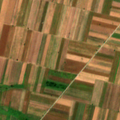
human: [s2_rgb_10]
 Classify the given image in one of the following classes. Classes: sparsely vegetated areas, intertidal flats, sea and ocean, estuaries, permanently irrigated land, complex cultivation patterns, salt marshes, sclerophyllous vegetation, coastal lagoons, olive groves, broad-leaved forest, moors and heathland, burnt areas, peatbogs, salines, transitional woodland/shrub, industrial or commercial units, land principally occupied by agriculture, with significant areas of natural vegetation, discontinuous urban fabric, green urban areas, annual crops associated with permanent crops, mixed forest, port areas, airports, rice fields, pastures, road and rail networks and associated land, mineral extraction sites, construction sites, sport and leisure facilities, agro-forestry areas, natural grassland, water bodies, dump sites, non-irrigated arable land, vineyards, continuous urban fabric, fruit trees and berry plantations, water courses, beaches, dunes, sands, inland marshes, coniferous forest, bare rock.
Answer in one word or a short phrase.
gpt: non-irrigated arable land